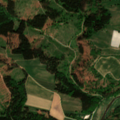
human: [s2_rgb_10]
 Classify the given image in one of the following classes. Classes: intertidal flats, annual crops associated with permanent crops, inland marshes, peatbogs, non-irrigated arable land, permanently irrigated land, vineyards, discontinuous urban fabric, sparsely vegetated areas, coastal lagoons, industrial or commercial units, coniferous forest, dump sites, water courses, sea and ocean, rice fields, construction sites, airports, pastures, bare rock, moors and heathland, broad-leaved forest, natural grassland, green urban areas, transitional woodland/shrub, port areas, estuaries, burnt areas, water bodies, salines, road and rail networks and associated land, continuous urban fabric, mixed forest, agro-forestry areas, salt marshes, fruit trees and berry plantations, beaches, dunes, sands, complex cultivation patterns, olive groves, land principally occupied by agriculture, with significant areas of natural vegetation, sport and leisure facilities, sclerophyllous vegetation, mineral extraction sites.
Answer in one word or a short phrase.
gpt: non-irrigated arable land, pastures, complex cultivation patterns, coniferous forest, water courses